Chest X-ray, PA view. Patient: 64 years old, sex M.
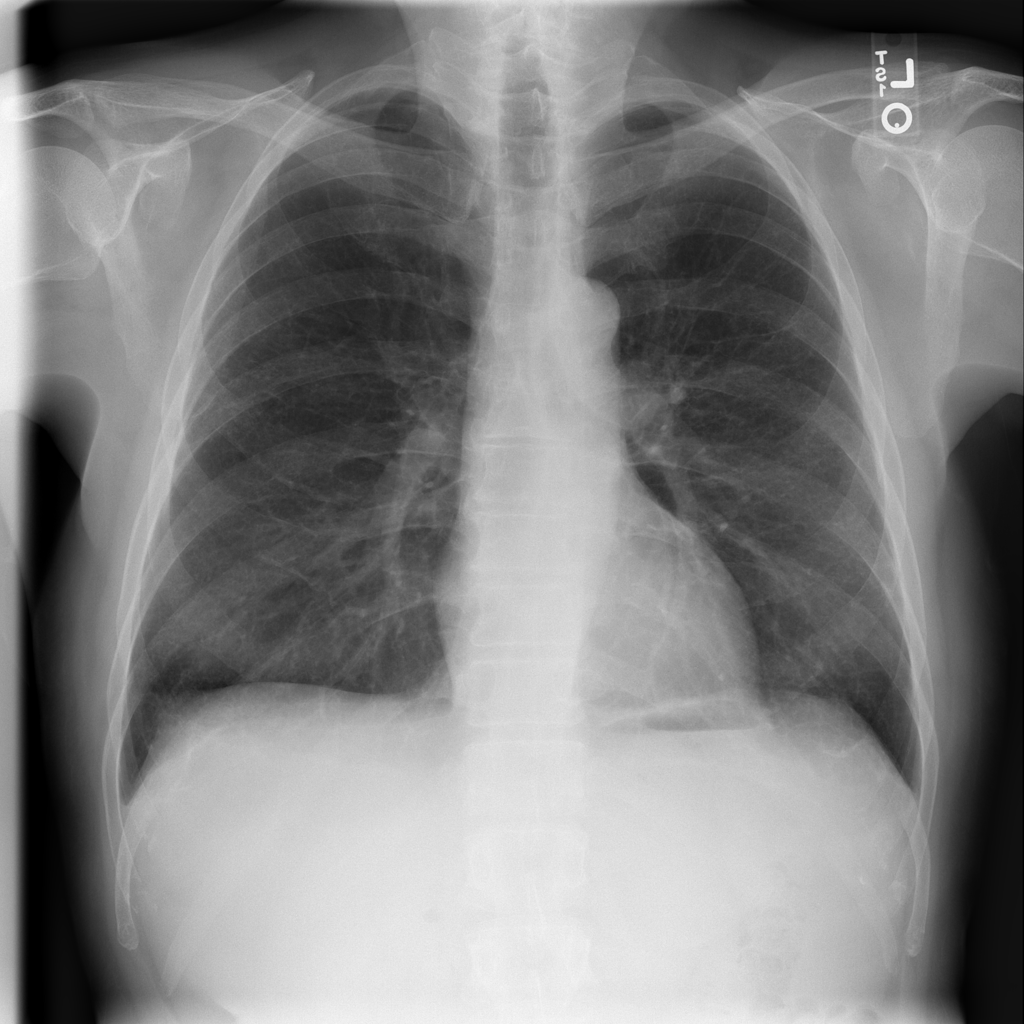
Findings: No Finding